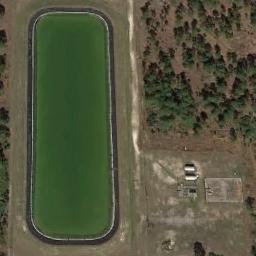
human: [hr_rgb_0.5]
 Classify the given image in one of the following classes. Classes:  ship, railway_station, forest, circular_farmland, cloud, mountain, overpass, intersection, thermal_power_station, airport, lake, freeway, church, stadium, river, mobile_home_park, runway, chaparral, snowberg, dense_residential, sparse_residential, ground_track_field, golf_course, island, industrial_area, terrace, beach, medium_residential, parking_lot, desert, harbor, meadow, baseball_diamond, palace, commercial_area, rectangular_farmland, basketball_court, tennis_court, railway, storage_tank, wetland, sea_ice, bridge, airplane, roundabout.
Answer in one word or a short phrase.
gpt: ground_track_field